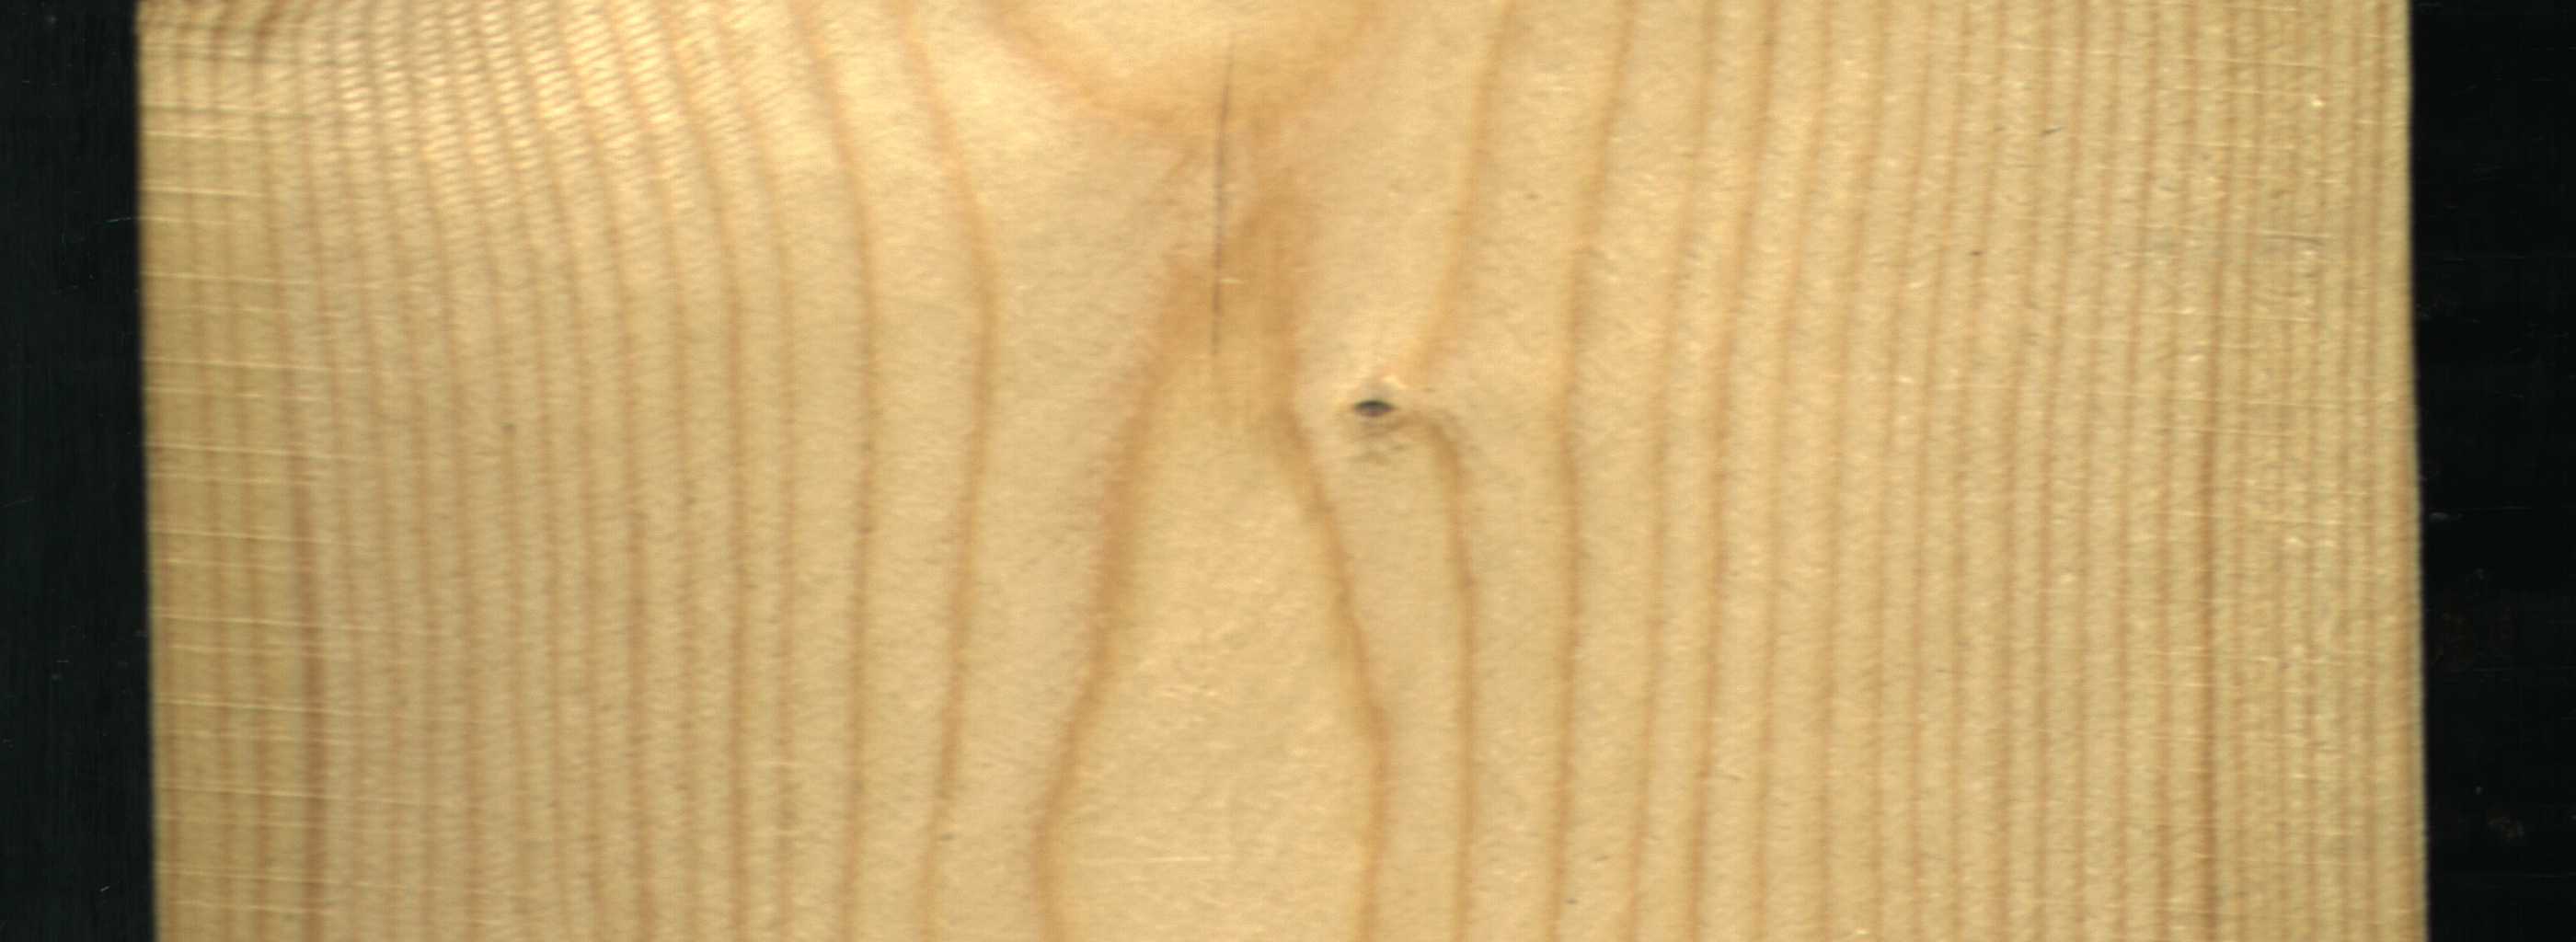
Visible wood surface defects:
Live_Knot